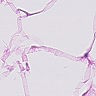
Metastatic tissue present: no